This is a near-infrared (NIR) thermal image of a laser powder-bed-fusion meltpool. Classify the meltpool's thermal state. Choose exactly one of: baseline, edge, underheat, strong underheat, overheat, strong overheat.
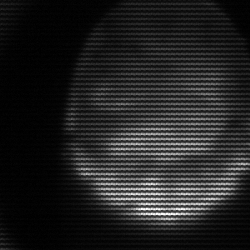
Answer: edge